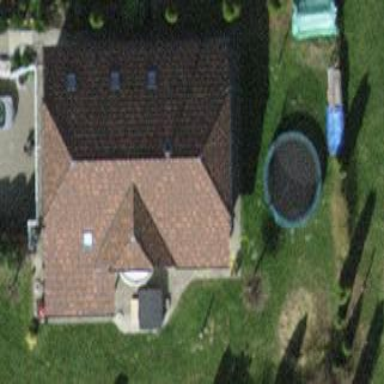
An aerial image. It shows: Detached building with half-hipped roof.